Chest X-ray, PA view. Patient: 62 years old, sex M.
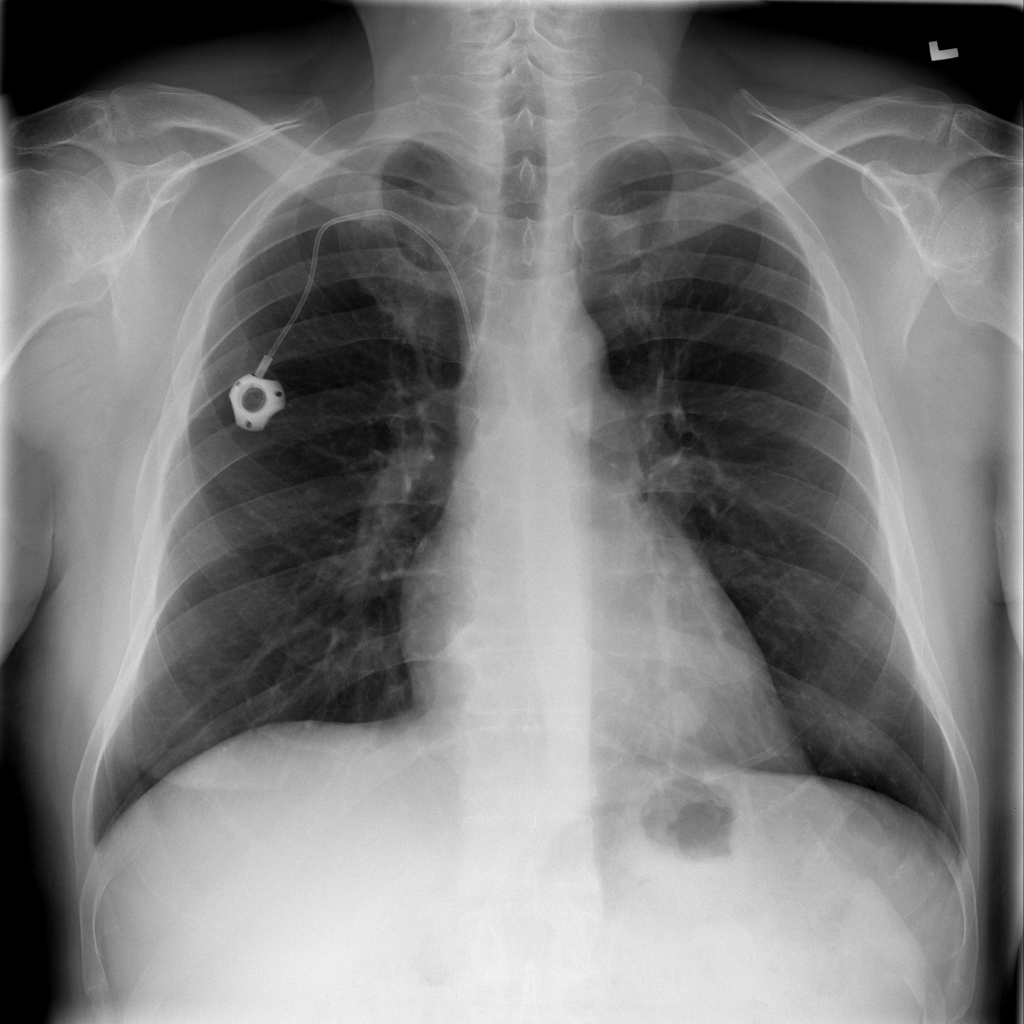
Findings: No Finding